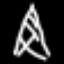
Label: The Eiffel Tower